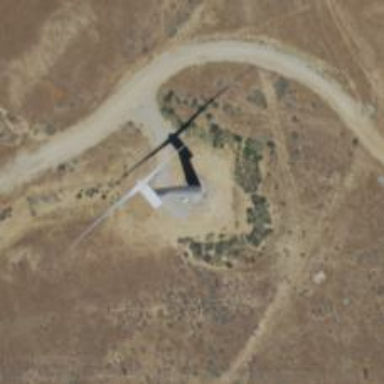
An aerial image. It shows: Wind turbine generator that utilizes wind as its source for generating electricity. It is of the horizontal axis type.